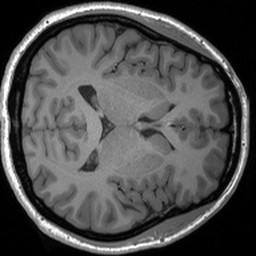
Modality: T1w
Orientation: axial
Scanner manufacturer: siemens
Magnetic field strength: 3 T
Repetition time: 1.54 s
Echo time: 0.00234 s